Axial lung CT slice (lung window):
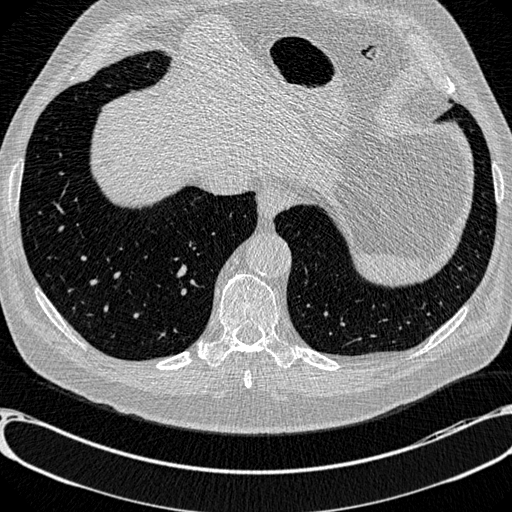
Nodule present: no